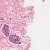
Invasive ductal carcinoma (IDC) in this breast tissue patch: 0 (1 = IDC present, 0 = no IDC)